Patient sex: M
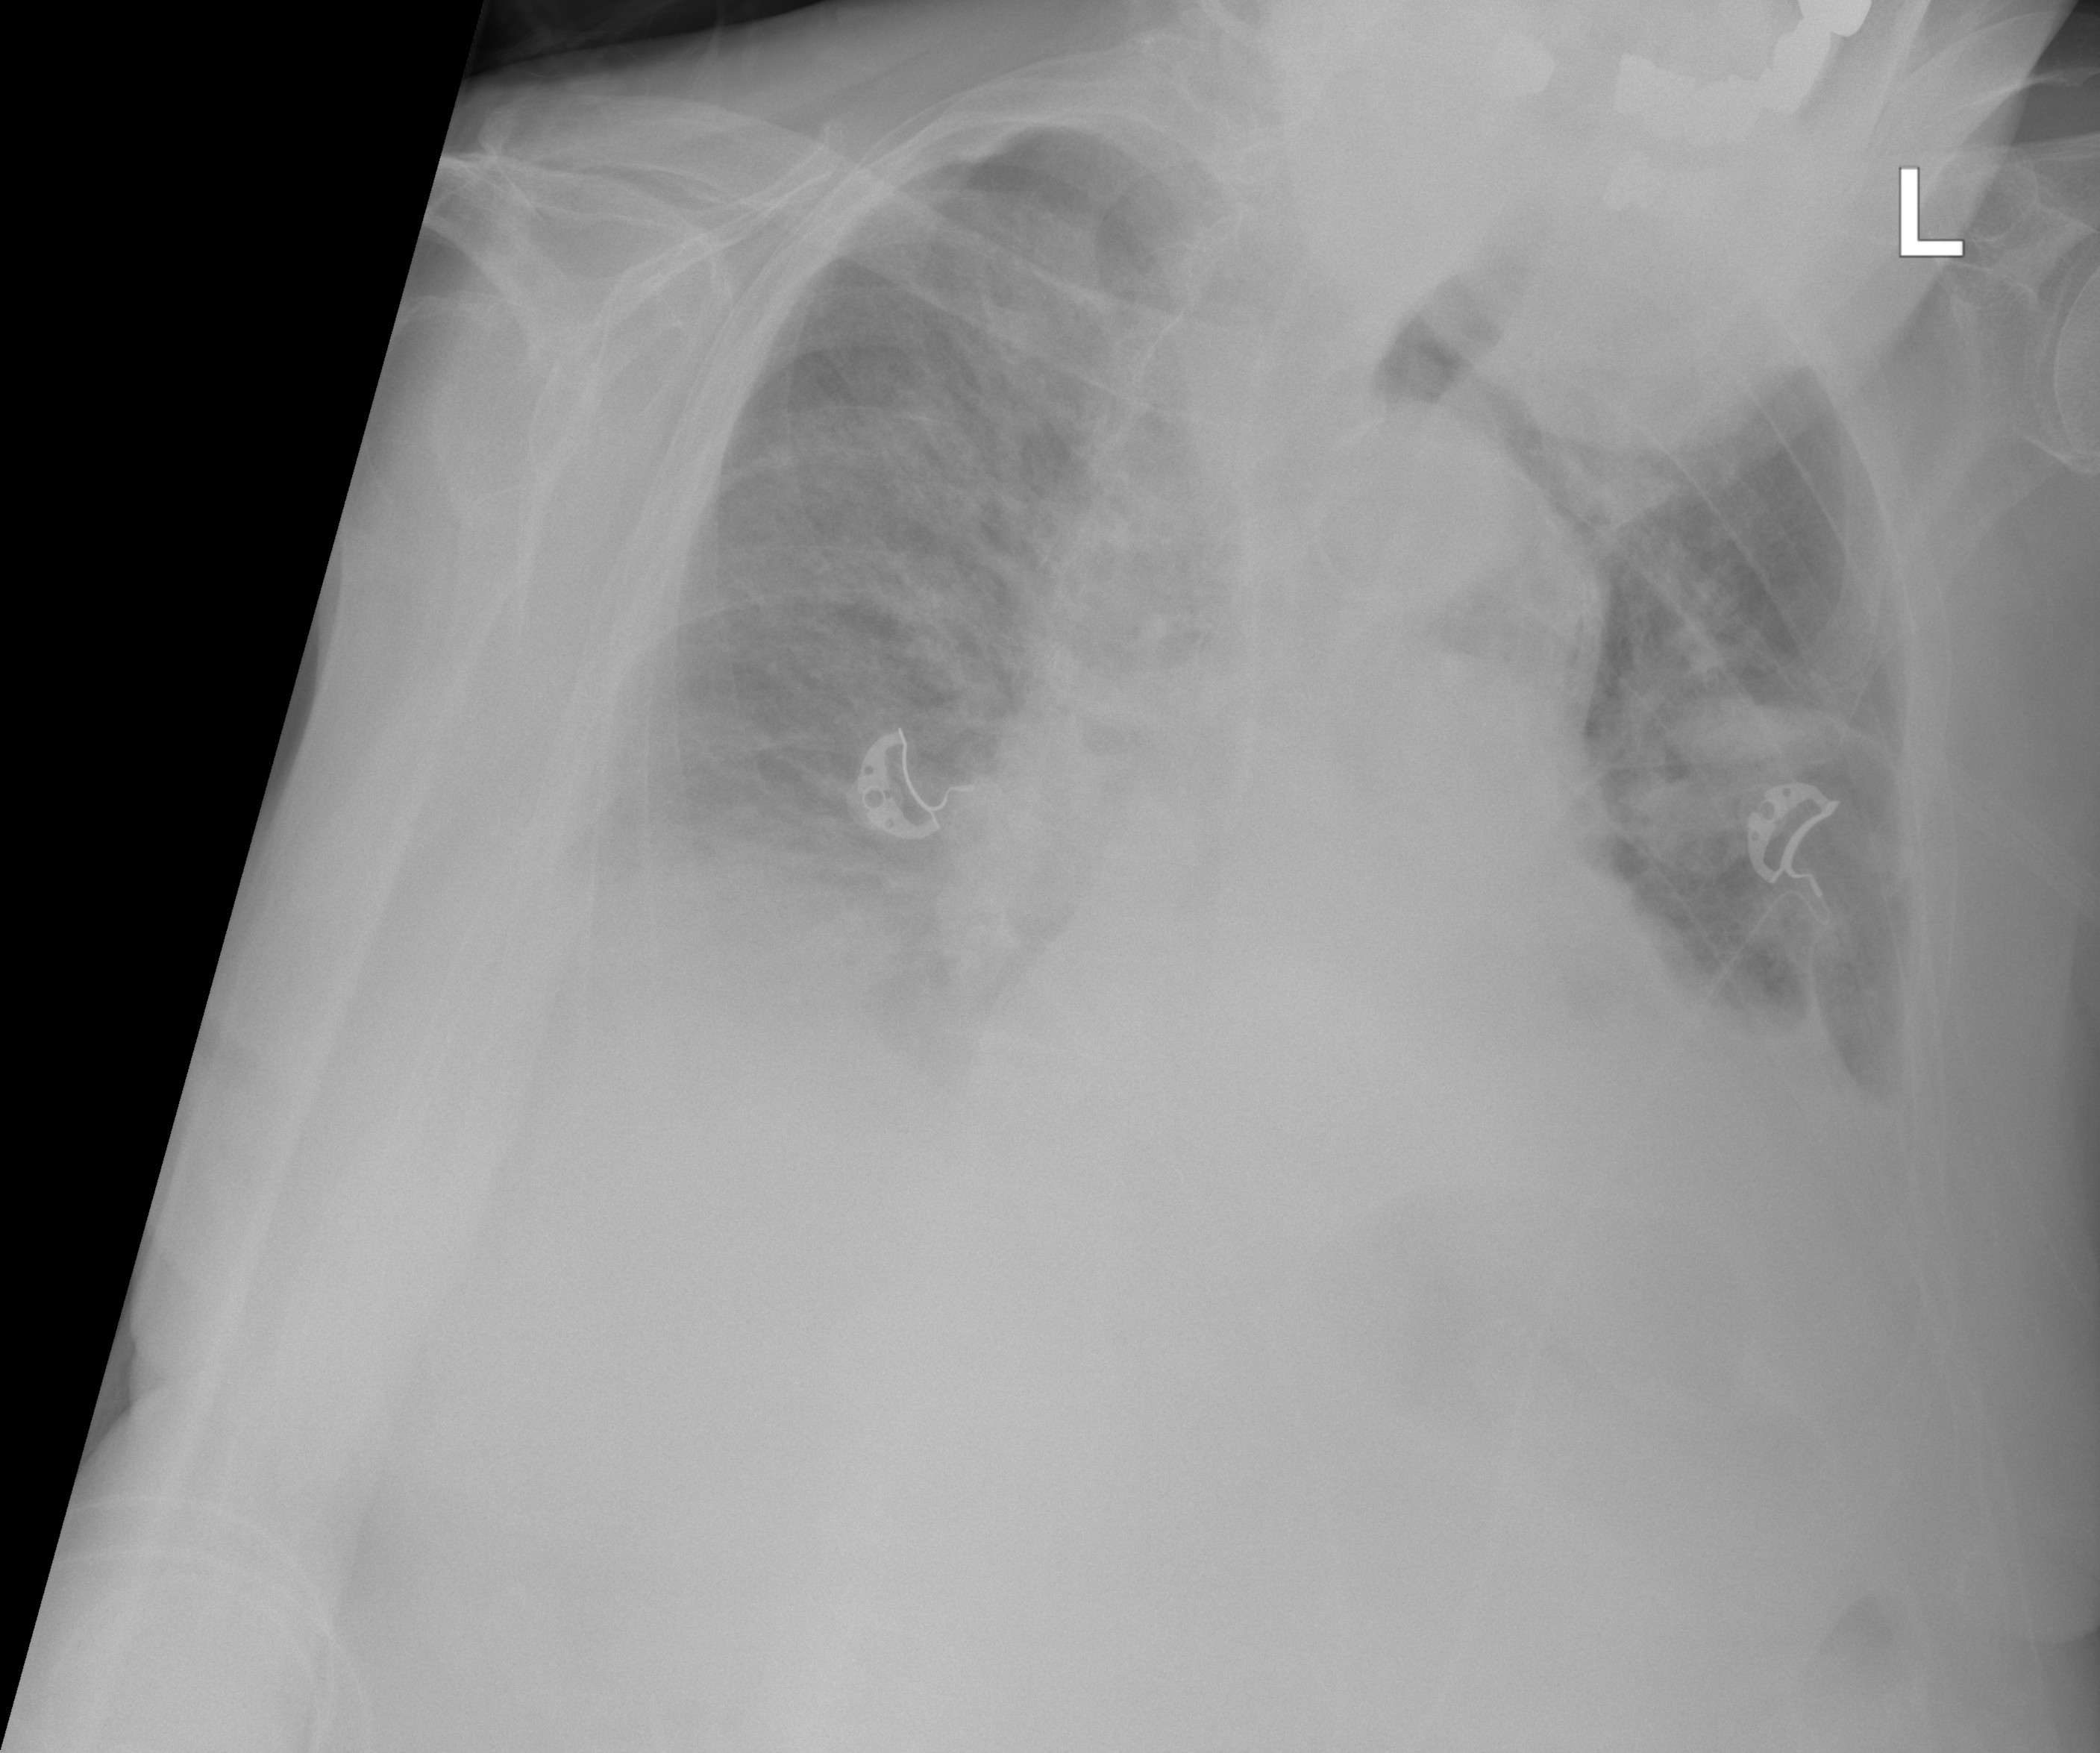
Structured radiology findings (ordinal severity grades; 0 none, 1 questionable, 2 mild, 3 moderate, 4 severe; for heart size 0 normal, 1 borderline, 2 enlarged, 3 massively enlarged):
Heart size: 2
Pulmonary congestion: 2
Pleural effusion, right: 2
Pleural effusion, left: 2
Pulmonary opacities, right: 2
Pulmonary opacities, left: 2
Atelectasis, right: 2
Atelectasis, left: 2